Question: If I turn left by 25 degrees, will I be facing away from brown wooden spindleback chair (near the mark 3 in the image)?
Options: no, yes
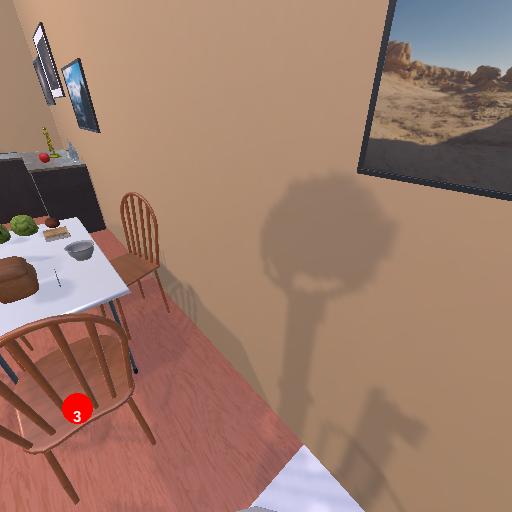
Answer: no